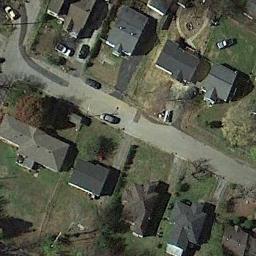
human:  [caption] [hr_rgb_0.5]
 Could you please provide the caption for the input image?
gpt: There are many buildings of different shapes and sizes in medium residential area .

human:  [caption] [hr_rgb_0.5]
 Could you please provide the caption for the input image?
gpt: The medium residential is on the grass next to the road .

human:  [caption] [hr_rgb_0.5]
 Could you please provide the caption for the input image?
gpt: There are few houses in medium - sized areas .

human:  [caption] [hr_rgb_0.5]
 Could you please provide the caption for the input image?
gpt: The medium residential area has some houses arranged in lines and a road goes through the medium residential area .

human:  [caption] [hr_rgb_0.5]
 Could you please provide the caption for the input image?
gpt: There are some buildings on green lawns on the medium residential area .